Interaction volume radius: 5 \u00c5
Interaction volume height: 15 \u00c5
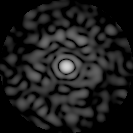
Disorder parameter: 0.8427